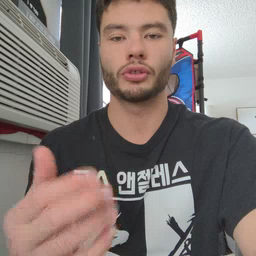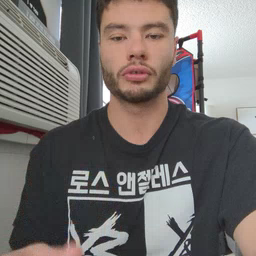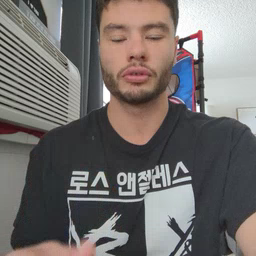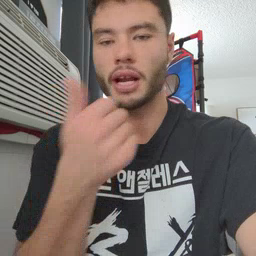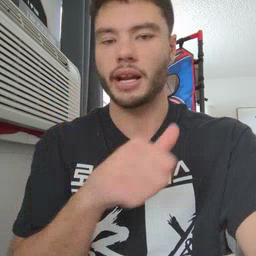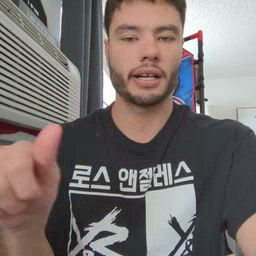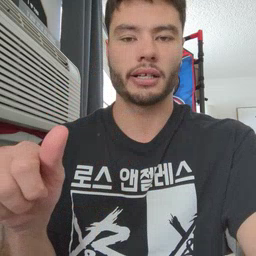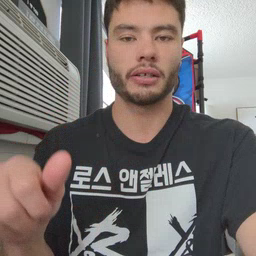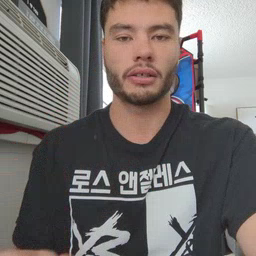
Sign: any